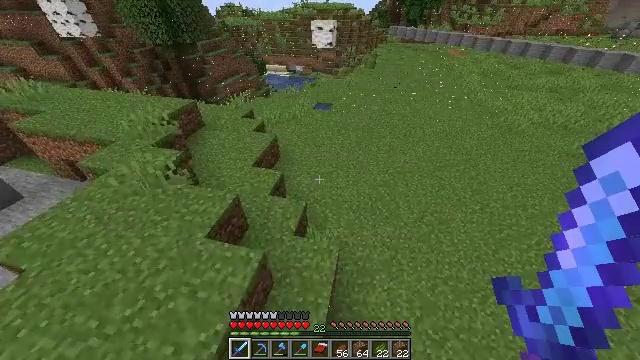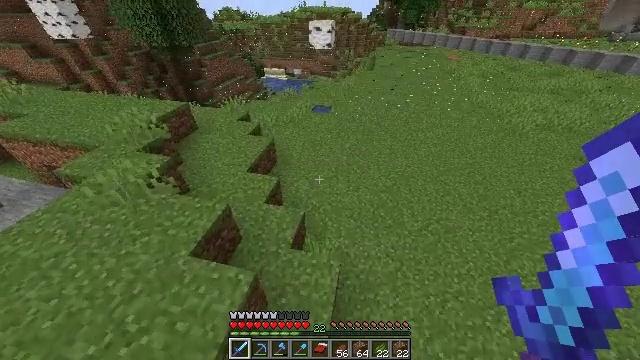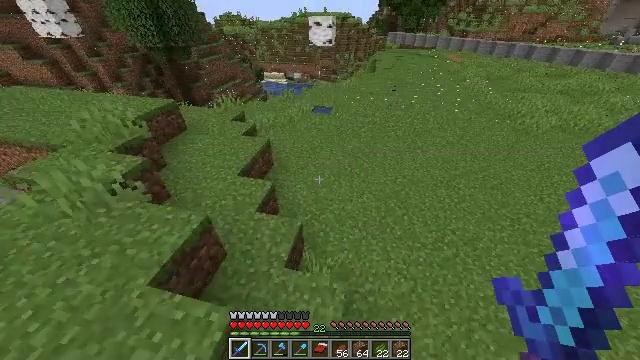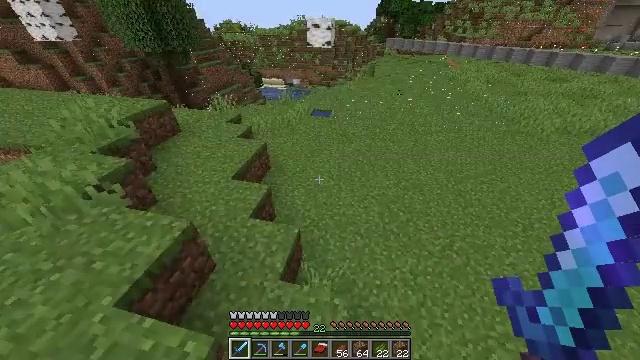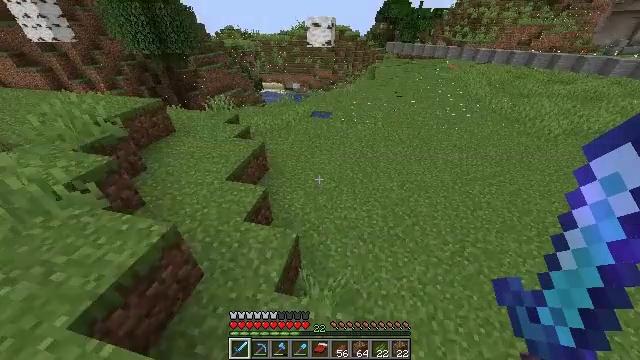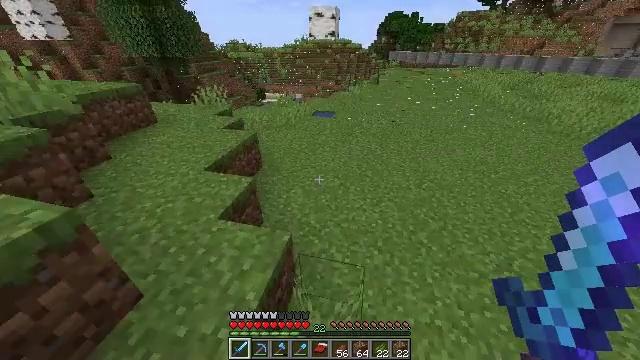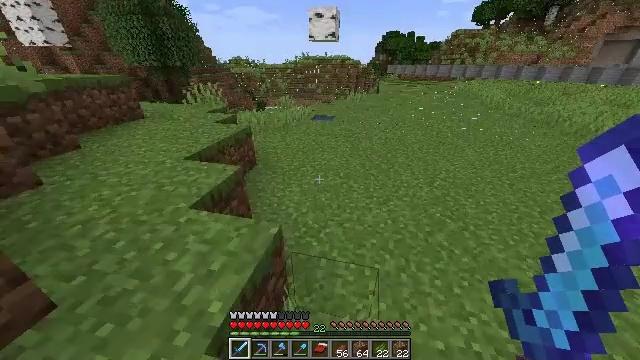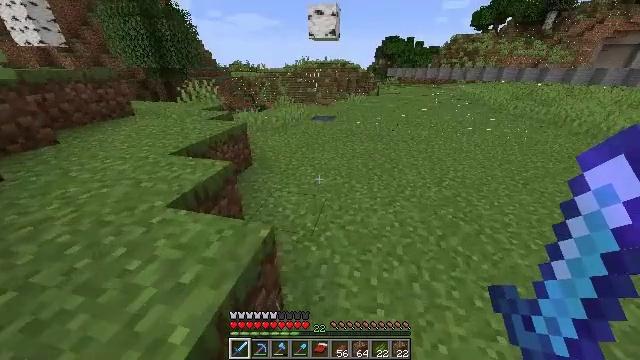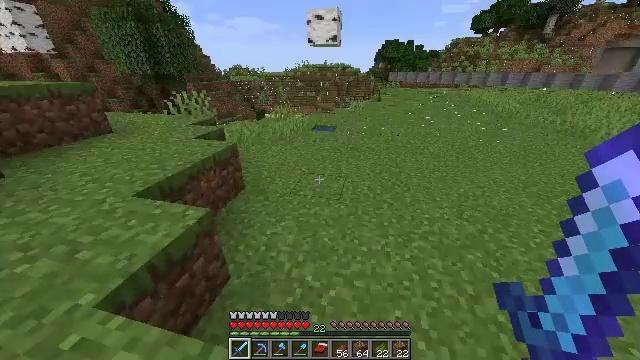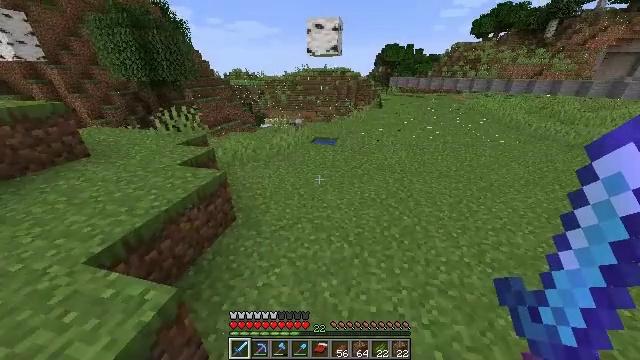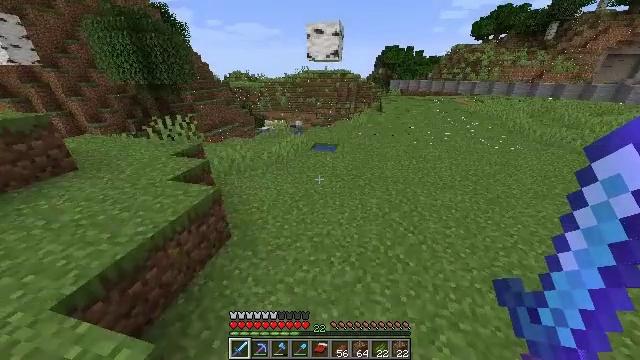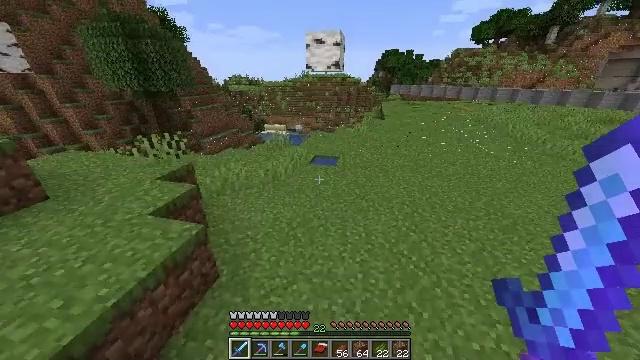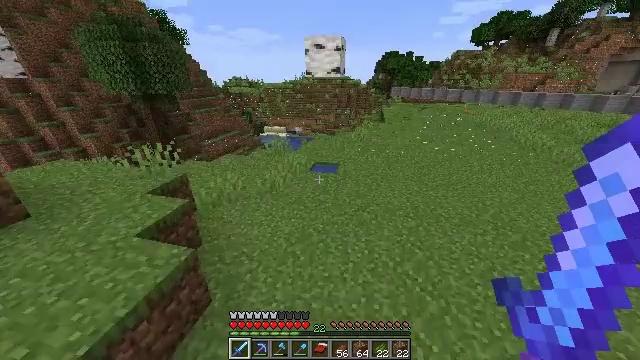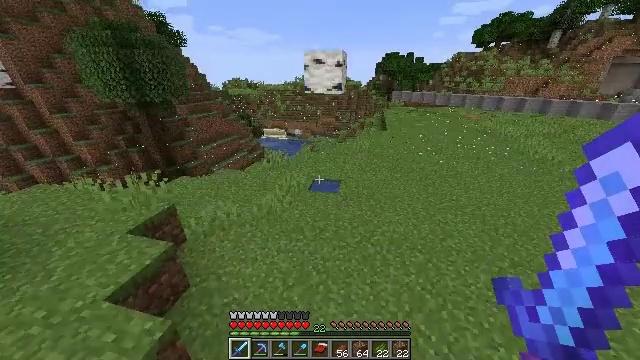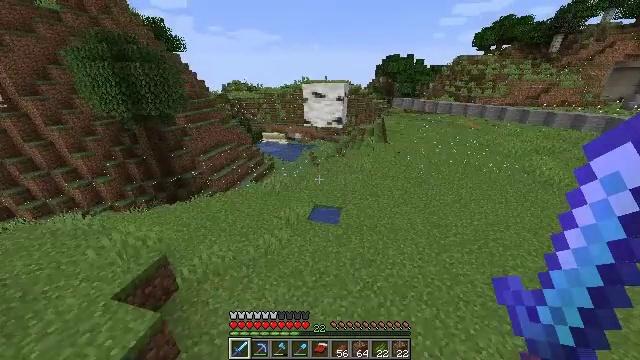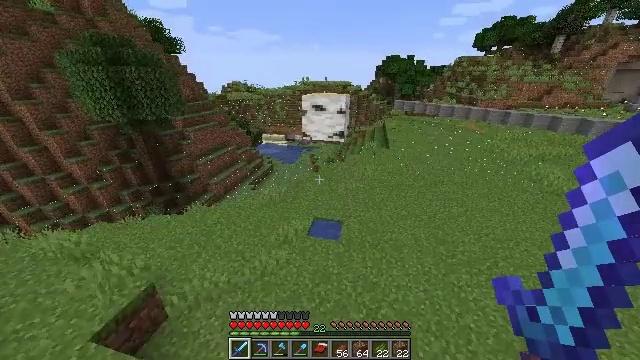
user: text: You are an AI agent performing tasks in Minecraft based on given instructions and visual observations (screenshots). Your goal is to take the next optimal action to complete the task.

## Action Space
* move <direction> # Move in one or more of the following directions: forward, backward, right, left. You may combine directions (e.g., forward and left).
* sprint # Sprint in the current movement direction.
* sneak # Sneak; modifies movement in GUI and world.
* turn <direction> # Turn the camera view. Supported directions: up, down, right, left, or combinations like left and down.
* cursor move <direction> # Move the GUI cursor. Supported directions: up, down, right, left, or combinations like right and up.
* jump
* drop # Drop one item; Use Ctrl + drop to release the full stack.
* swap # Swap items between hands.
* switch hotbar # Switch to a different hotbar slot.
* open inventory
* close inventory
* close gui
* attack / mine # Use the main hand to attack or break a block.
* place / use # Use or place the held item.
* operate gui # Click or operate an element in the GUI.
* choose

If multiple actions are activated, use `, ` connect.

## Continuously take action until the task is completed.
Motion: motion action
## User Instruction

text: Kill the slime.
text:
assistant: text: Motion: move forward, sprint
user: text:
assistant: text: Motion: move forward, sprint, turn up
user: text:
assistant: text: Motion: move forward, sprint, turn up
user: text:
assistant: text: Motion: move forward, sprint, turn up
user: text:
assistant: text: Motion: move forward, sprint, turn up, jump
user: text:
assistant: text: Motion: move forward, sprint, turn up, jump
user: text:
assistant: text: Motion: move forward, sprint, turn up, jump
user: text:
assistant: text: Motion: move forward, sprint, jump
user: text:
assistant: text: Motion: move forward, sprint, jump
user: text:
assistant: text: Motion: move forward, sprint, jump
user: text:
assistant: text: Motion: move forward, sprint
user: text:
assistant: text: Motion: move forward, sprint
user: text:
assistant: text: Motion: move forward, sprint
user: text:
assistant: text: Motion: move forward, sprint
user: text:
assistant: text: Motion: move forward, sprint
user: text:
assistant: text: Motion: move forward, sprint
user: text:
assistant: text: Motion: move forward, sprint
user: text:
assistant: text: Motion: move forward, sprint
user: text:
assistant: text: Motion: move forward, sprint, turn right and down
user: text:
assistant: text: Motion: move forward, sprint, turn right and down
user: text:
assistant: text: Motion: move forward, sprint, turn right and down
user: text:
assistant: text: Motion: move forward, sprint, turn right and down
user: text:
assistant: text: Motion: move forward, sprint, turn down
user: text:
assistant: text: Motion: move forward, sprint, turn down
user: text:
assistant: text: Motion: move forward, sprint, turn down
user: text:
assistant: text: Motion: move forward, sprint, turn down
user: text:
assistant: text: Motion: move forward, sprint, turn down
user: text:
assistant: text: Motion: move forward, sprint, turn down
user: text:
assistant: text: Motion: move forward, turn down
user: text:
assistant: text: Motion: turn down